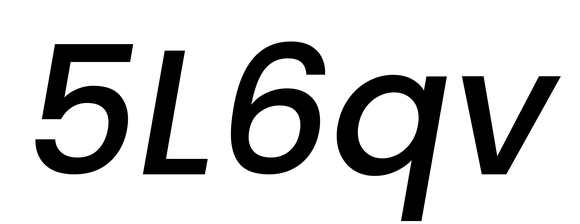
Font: Poppins-MediumItalic